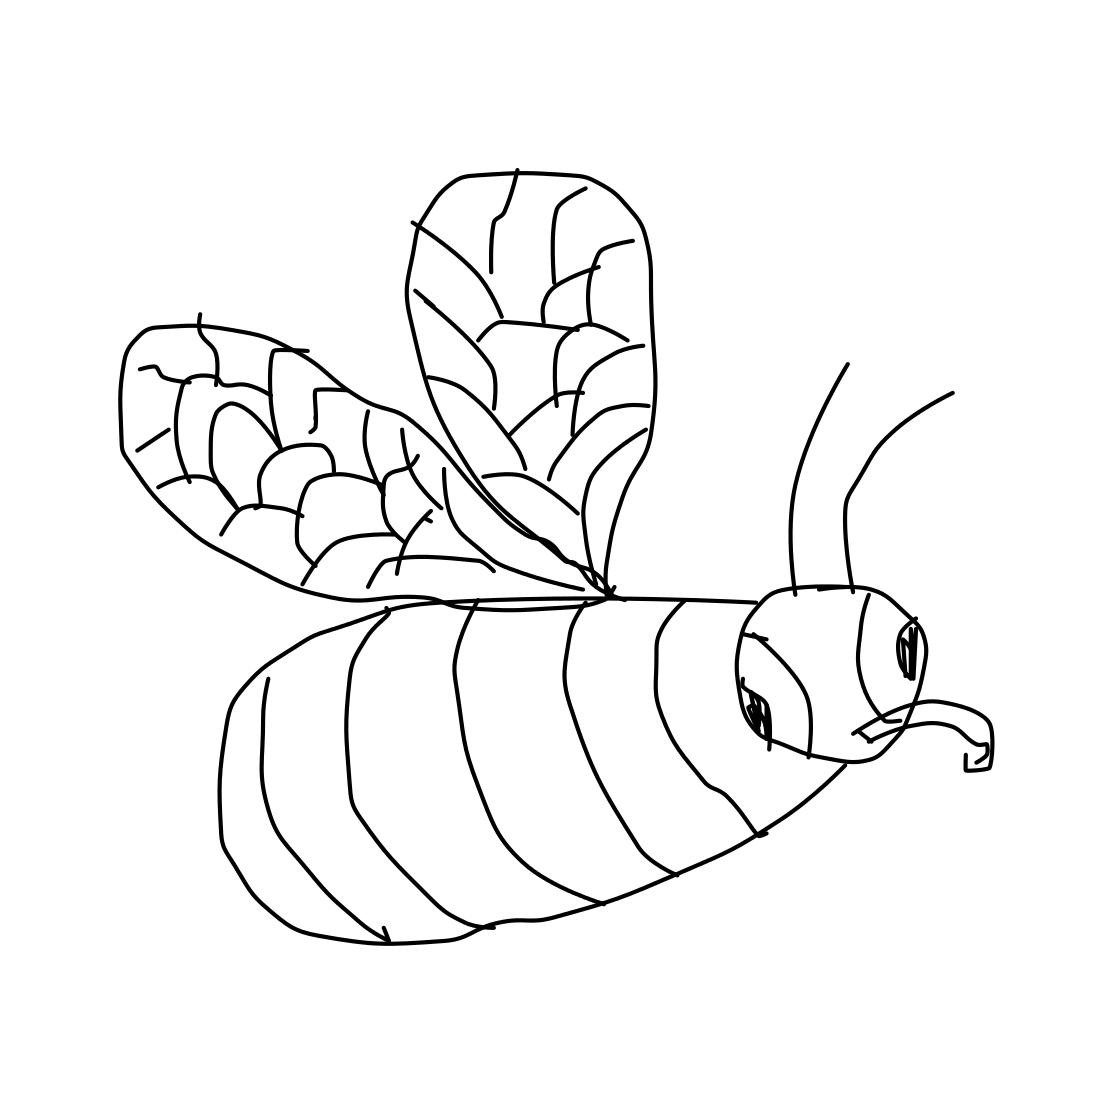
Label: bee